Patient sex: M
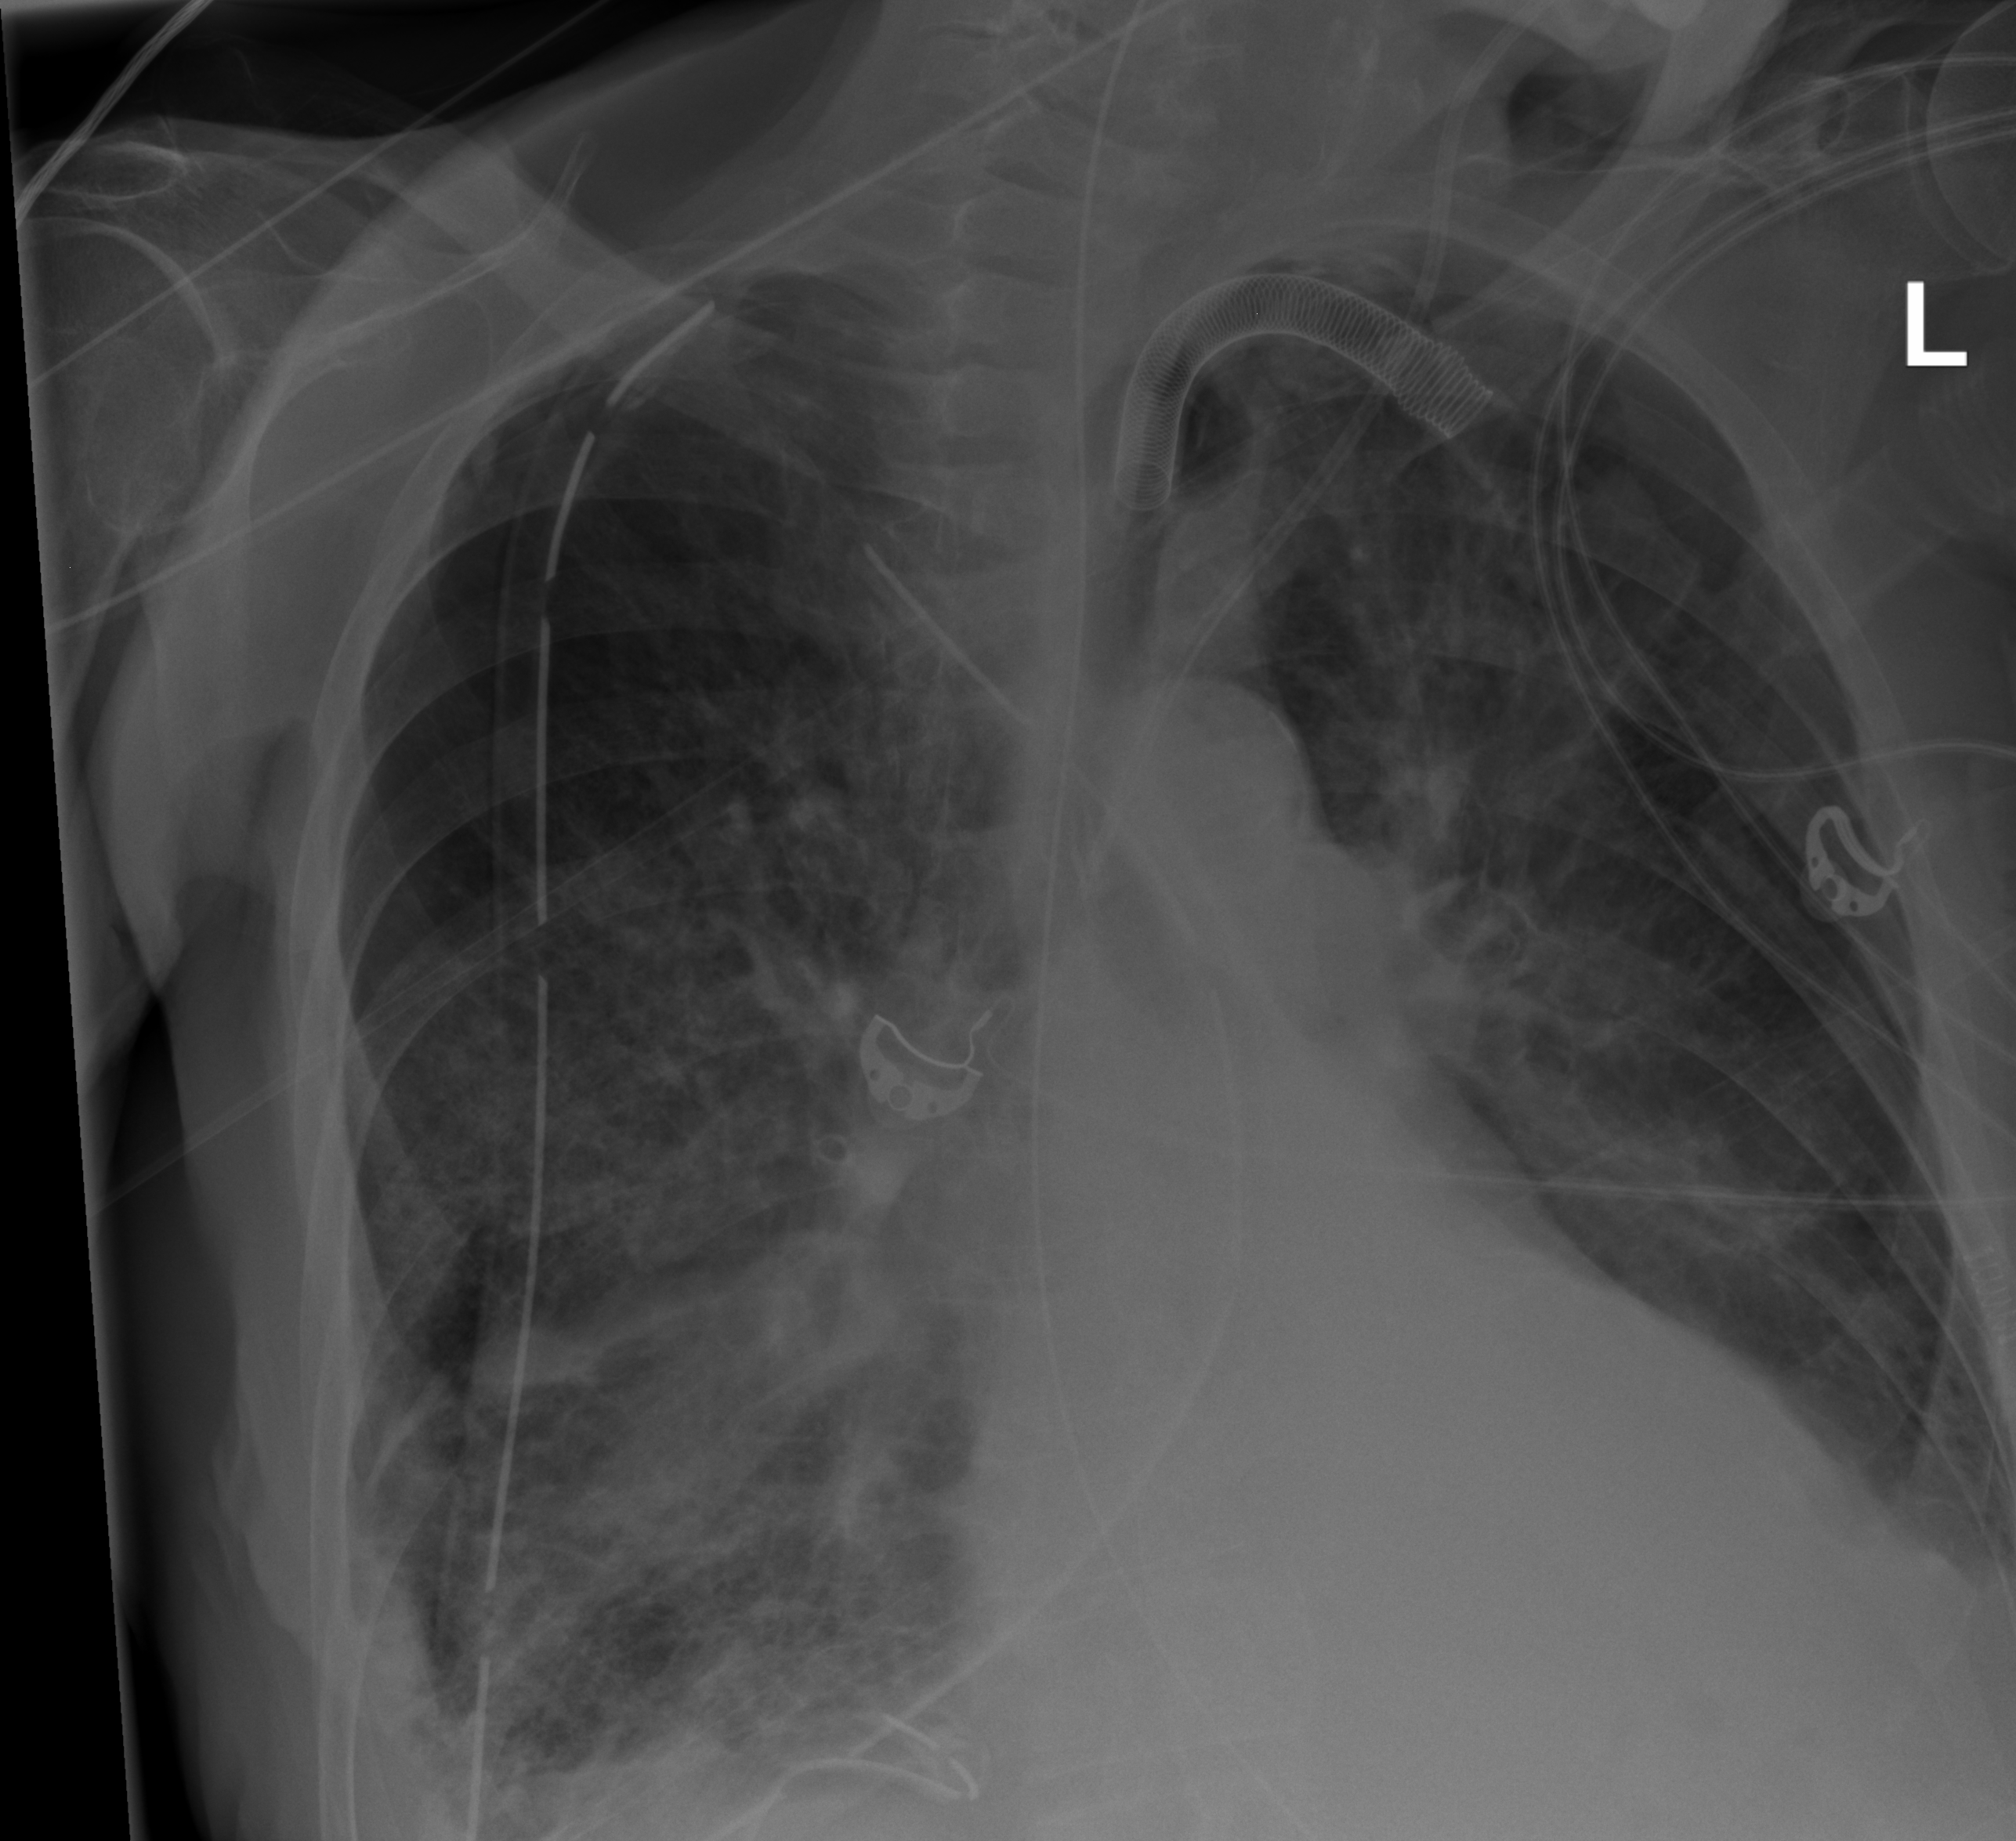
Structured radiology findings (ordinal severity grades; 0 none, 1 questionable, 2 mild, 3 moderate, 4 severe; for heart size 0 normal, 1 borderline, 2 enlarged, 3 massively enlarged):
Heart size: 1
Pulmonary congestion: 2
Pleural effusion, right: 2
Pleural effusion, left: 2
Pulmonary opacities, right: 2
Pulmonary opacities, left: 2
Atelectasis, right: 3
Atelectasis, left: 2